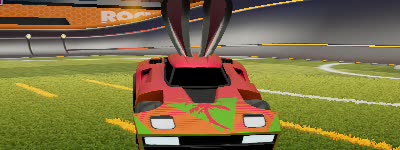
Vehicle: breakout